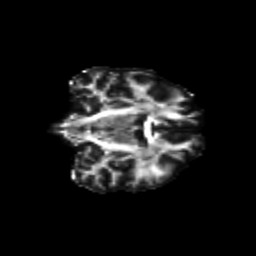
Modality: FA
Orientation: coronal
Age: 25
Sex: female
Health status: healthy
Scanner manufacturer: siemens
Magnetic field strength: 3 T
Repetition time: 8.6 s
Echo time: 0.095 s